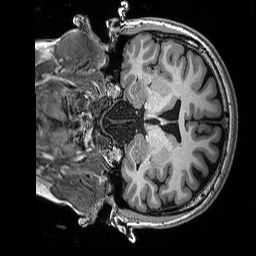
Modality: T1w
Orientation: coronal
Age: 24
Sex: female